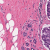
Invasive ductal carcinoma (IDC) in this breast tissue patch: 0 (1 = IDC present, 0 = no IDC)